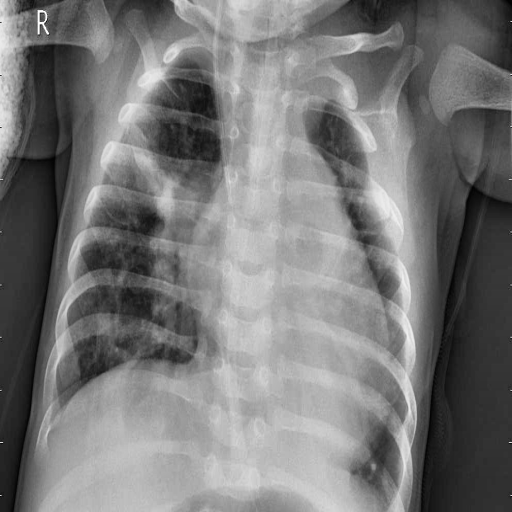
Finding: PNEUMONIA